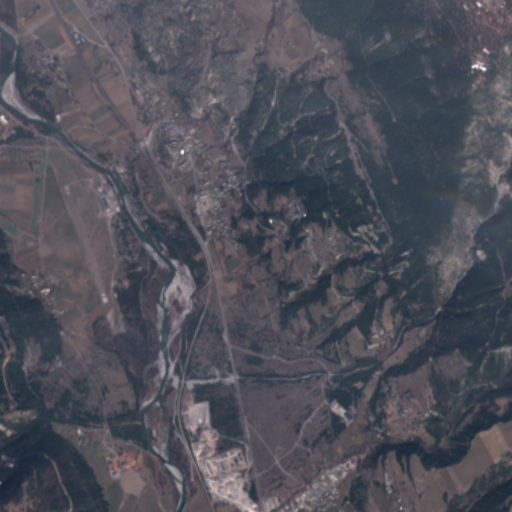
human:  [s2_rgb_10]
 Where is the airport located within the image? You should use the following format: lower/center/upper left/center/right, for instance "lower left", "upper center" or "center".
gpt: The airport is located in the upper left of the image.
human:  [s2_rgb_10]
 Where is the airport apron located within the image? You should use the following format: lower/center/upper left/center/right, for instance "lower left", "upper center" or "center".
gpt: The airport apron is located in the center left of the image.
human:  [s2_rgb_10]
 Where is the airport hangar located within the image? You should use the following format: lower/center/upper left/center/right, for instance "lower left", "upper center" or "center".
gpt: The airport hangar is located in the center left of the image.
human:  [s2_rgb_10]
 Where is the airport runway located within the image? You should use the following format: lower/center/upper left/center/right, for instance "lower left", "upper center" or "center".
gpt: The airport runway is located in the center left of the image.
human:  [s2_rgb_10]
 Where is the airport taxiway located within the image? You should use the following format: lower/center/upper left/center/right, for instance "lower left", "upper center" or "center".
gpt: The airport taxiway is located in the center left of the image.
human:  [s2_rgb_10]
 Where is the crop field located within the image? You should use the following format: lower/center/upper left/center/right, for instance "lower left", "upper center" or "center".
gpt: The crop field is located in the upper left of the image.
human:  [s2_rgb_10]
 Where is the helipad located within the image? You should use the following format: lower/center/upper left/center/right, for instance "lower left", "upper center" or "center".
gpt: The helipad is located in the center left of the image.
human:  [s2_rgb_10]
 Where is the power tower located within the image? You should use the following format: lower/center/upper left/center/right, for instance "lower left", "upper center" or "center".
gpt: The power tower is located in the lower left of the image.
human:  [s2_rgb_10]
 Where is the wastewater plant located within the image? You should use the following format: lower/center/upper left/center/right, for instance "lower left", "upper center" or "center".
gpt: The wastewater plant is located in the center left of the image.
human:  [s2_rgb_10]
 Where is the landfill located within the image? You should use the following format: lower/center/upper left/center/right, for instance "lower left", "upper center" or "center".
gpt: There is no landfill in the image.